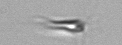
Label: Calciopappus